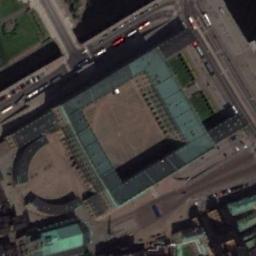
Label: palace